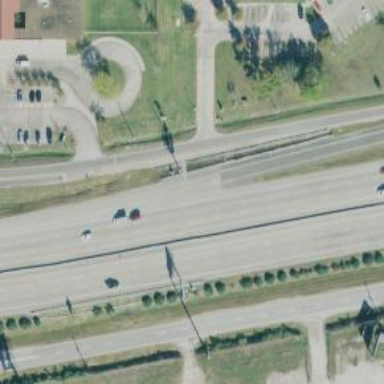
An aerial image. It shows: Tertiary road with frontage road.